Question: '''
<!Doctype html>
<html>
<head>
<meta charset="utf-8" />
<title>test</title>
</head>
<body>
<div style="float: left; width: 200px; height: 150px;
background-color: red;"></div>
<div style="background-color: gray;">
<div style="clear: left;"></div>
</div>
</body>
</html>
'''

My question: why the red block's height and gray block's height equality ?
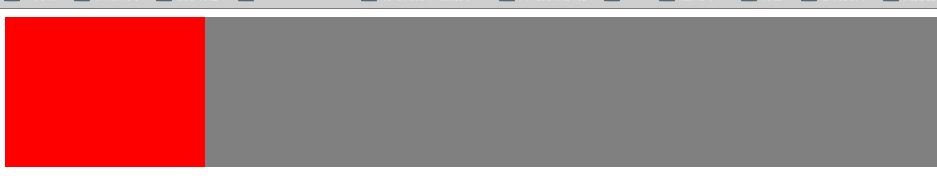
Answer: This is basically <URL>.
The red block is floating to the left while the gray block isn't floating at all. You have a clearing div as a child of the gray div; since that child is trying to clear the left-floating red block, it needs to be positioned starting at the very bottom of the red block. Because it needs to be moved down, it pulls the height of the gray block down, such that the two blocks become equal in height.